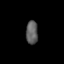
Tissue: prostate
Cell type: T cells
Senescence score: 0.3431
Nuclear area (px): 270
Mean DAPI intensity: 94.633